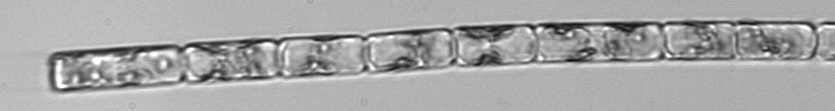
Label: Guinardia_delicatula